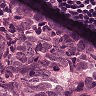
Metastatic tissue present: yes